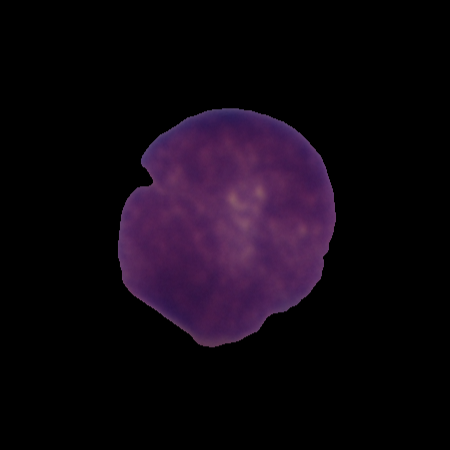
Label: cancer